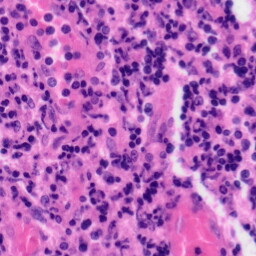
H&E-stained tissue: Tonsil